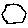
Label: hexagon